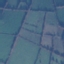
Land use / land cover: Pasture